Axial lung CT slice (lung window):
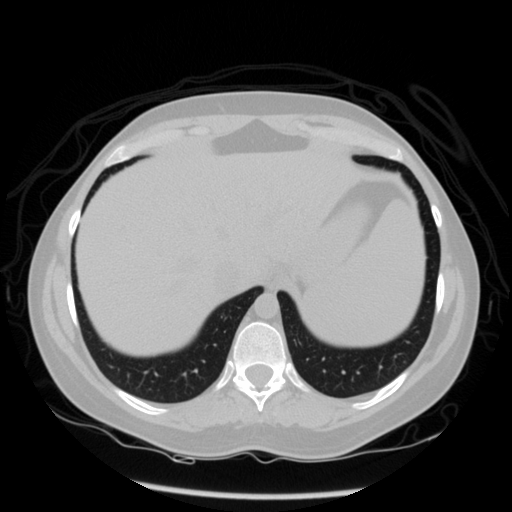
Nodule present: no